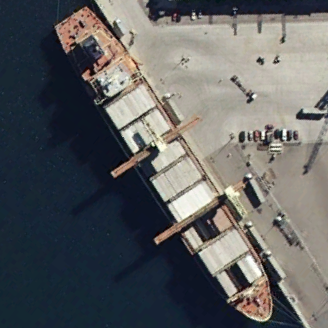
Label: civil